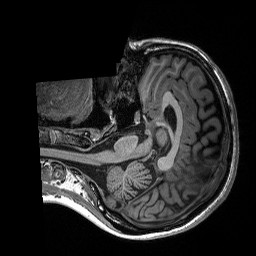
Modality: T1w
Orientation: axial
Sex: female